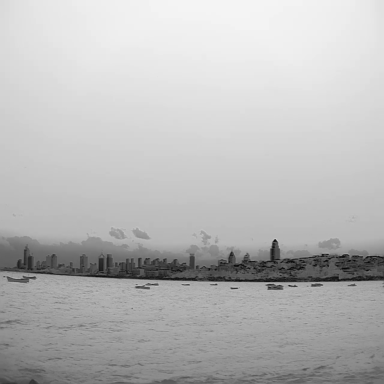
There are nine bulk_carriers in the infrared image.